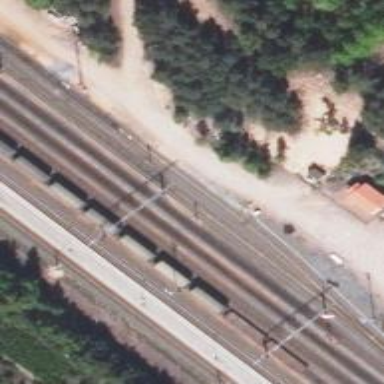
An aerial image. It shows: Railway signal.